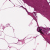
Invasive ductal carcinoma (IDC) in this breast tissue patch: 0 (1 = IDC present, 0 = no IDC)